Question: I have a web page with a couple of view components, when I click on these components I open a simple editor for it, see image below. If I edit the text and hit enter, I would like to rerender the view component and not the hole page. Is it possible to invoke a view component using javascript to get this behaviour?

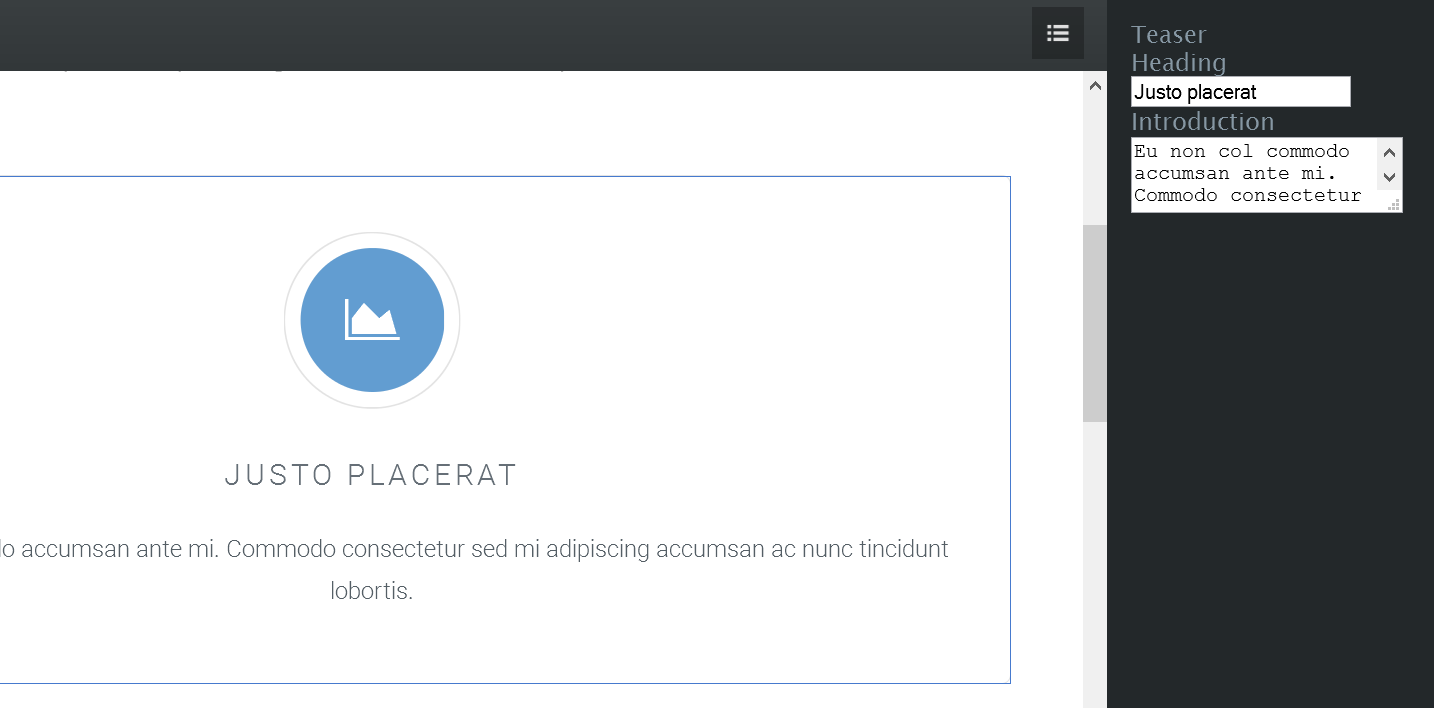
Answer: This is not possible today but you could build a standard proxy for viewcomponents if you'd like though (similarly you could build a proxy to partial views). e.g. you a catchall attribute route on an action.